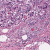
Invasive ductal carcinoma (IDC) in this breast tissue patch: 1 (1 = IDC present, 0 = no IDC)